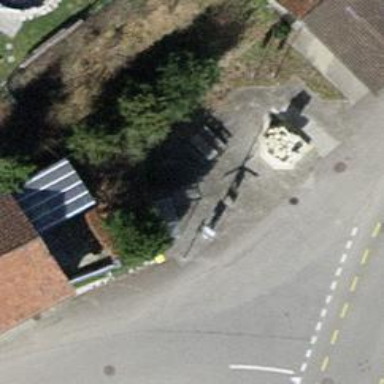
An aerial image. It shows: Public transport shelter.